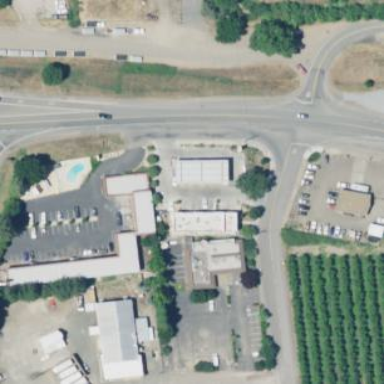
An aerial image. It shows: Motel.